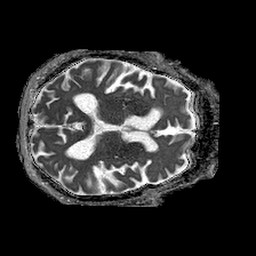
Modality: ADC
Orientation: axial
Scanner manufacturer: philips
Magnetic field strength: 1.5 T
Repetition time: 4.6 s
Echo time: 0.08631 s